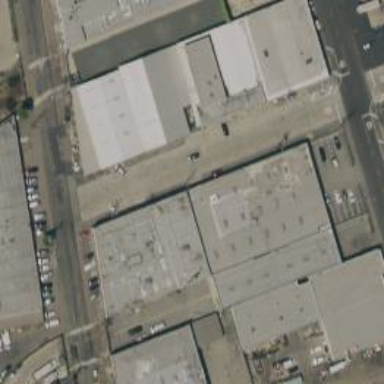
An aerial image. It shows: Industrial building.